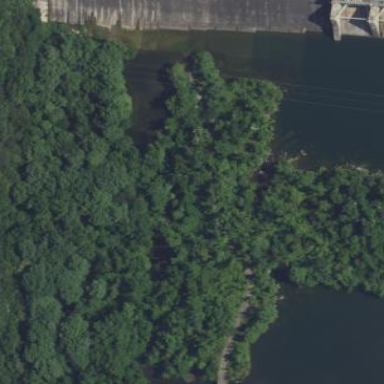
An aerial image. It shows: Mixed deciduous forest park on small islet.